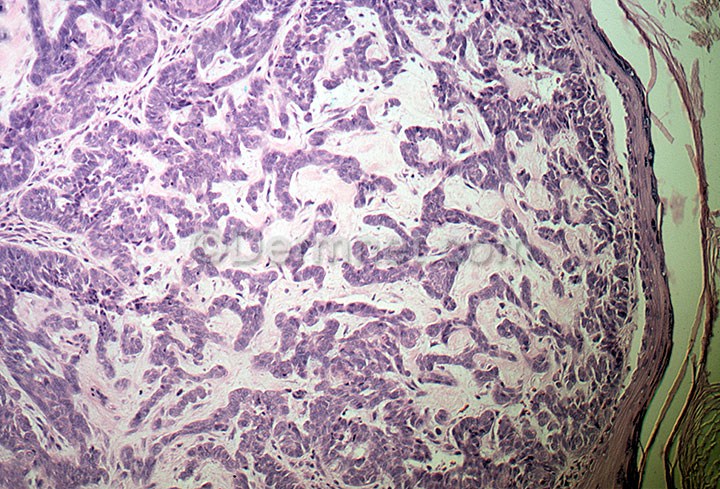
Disease: Actinic Keratosis Basal Cell Carcinoma and other Malignant Lesions